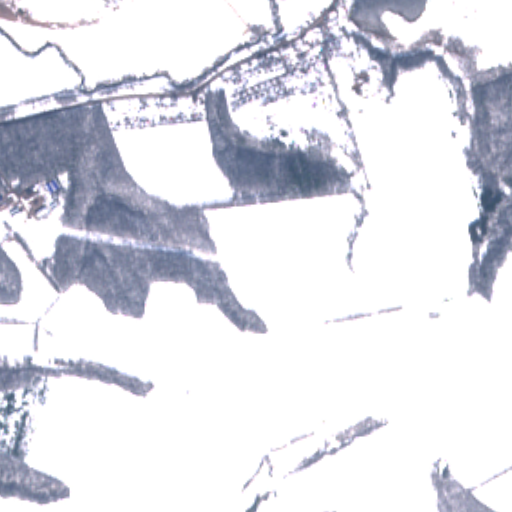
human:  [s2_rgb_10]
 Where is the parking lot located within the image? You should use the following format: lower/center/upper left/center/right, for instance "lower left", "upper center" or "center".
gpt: The parking lot is located in the upper center of the image.
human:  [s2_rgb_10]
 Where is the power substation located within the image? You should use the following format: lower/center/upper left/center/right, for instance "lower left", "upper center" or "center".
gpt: The power substation is located in the upper right of the image.
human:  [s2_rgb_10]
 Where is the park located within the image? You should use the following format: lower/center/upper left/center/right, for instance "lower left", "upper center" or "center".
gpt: There is no park in the image.